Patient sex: M
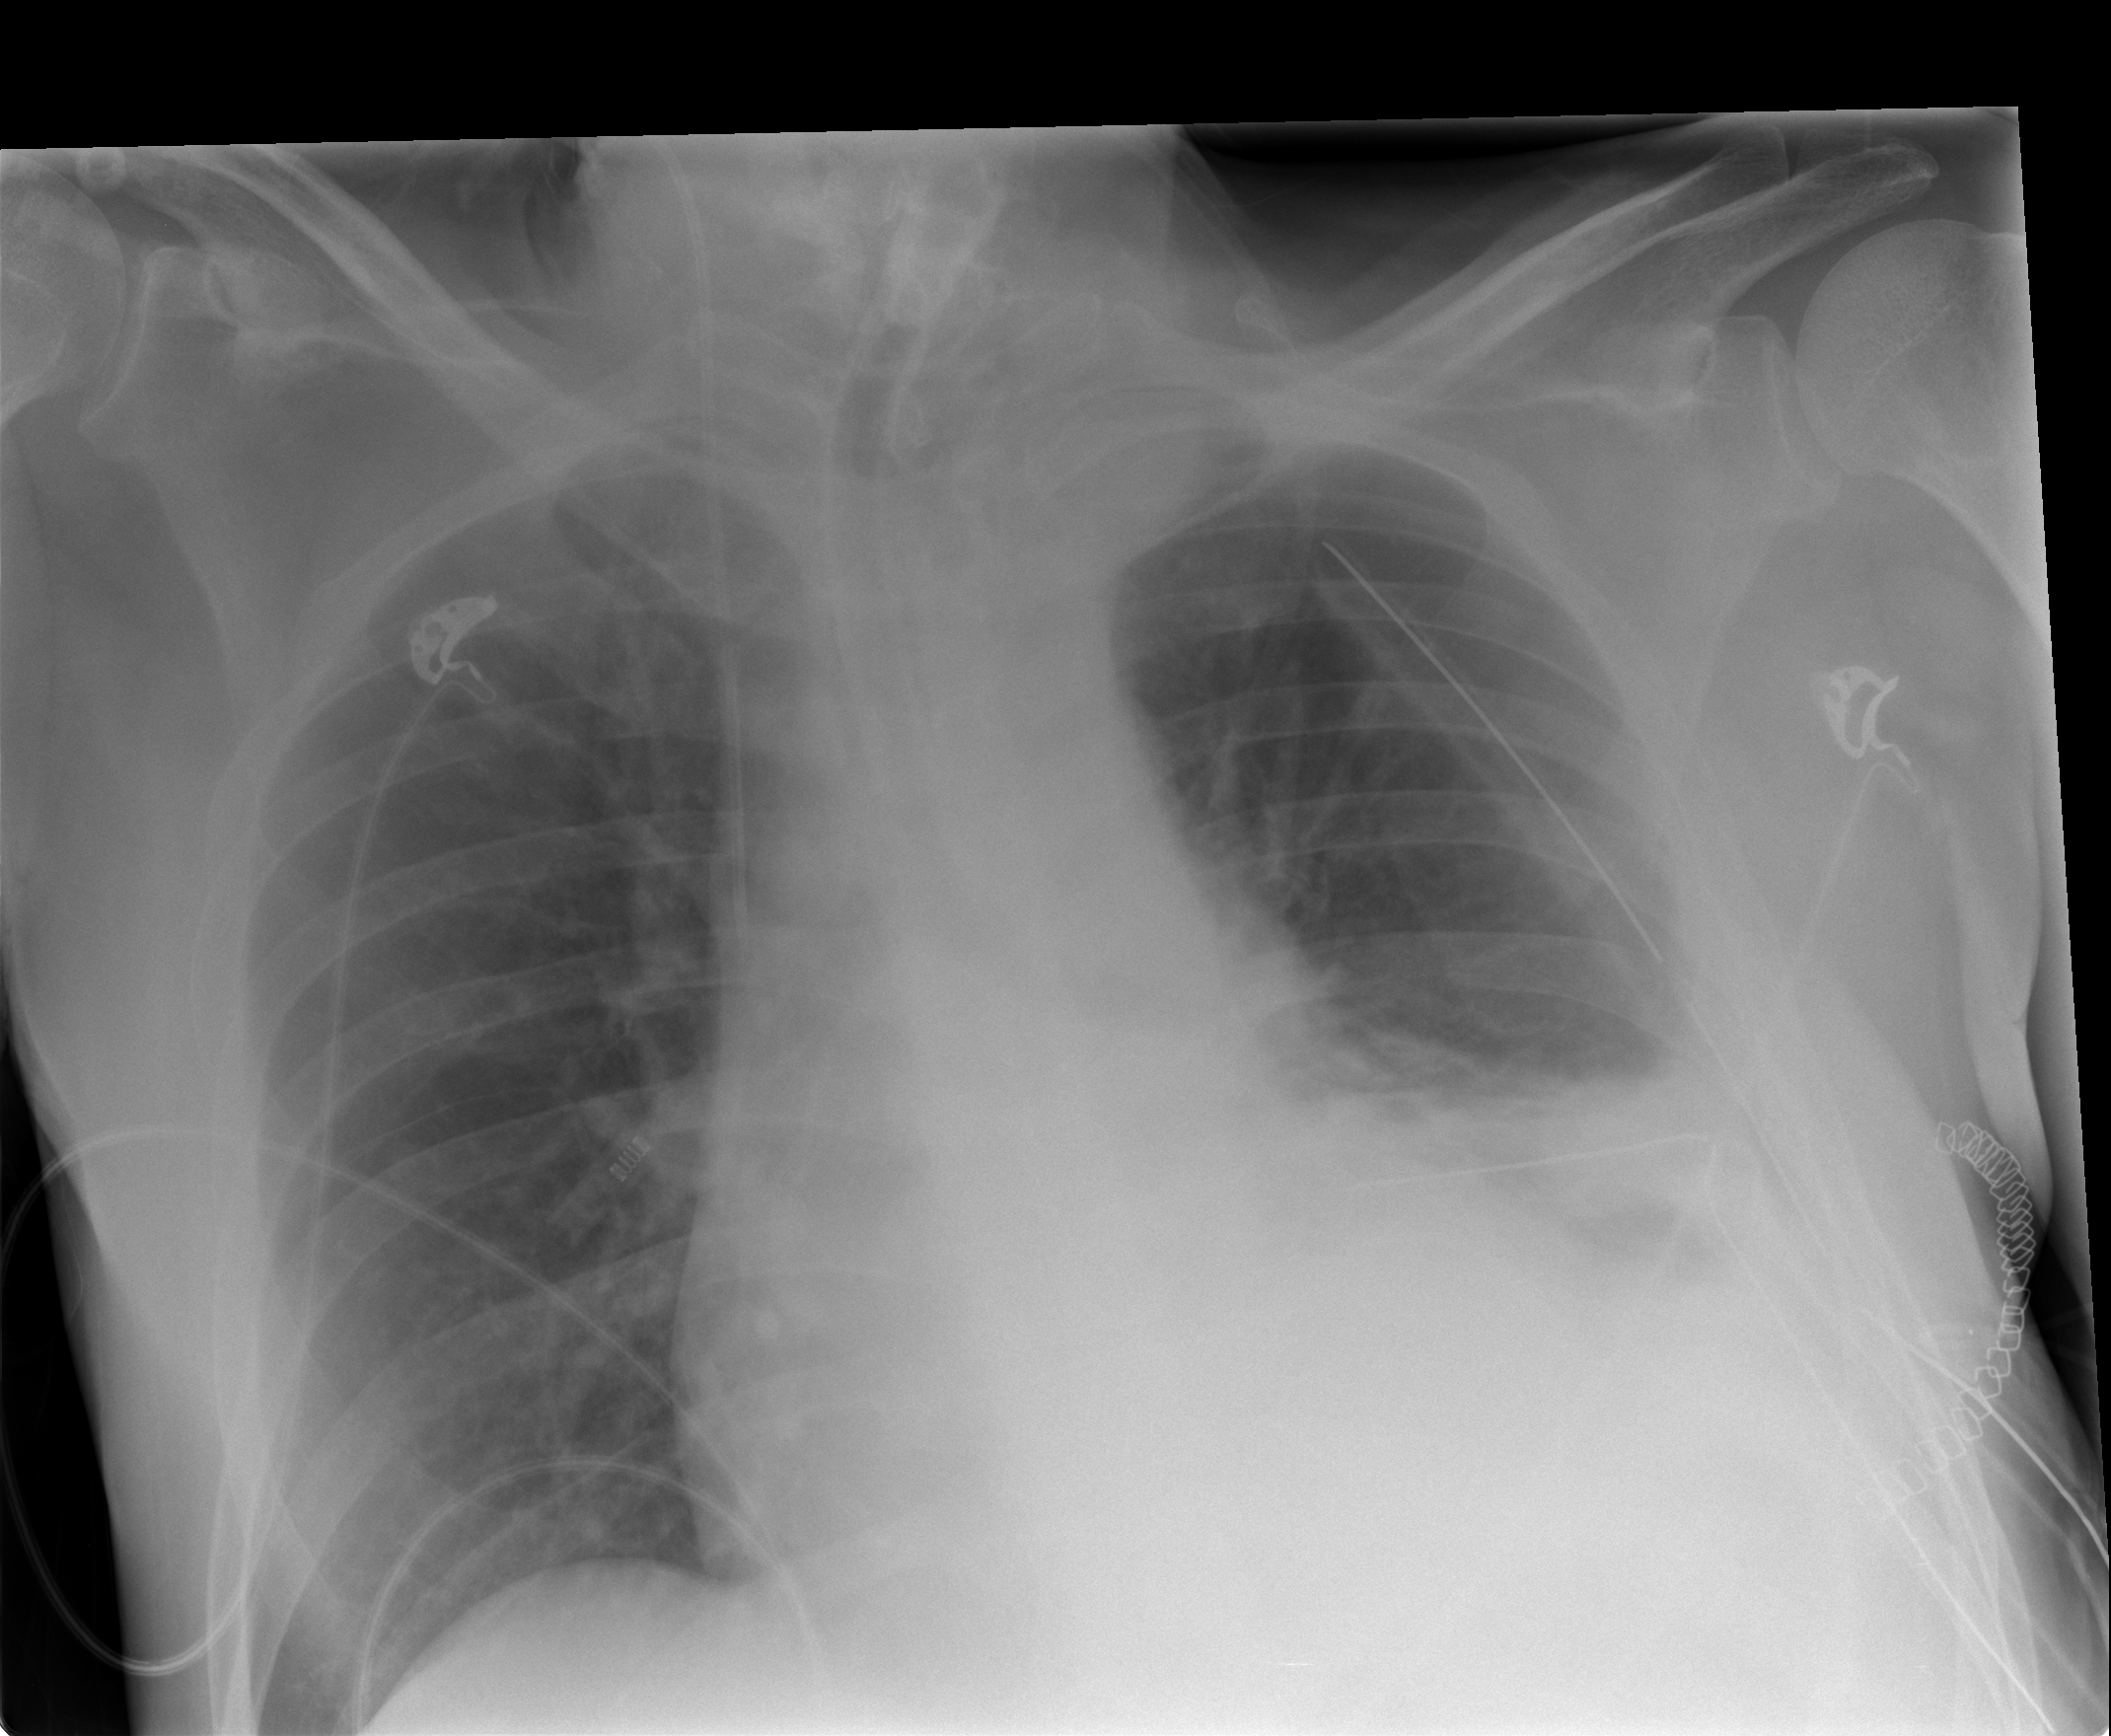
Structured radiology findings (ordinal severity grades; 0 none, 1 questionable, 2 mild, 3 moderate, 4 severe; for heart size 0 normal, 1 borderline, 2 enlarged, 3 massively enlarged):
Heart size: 2
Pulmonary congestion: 0
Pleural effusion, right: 0
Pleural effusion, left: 2
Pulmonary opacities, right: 0
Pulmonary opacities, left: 0
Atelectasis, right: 2
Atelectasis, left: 2